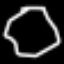
Label: octagon